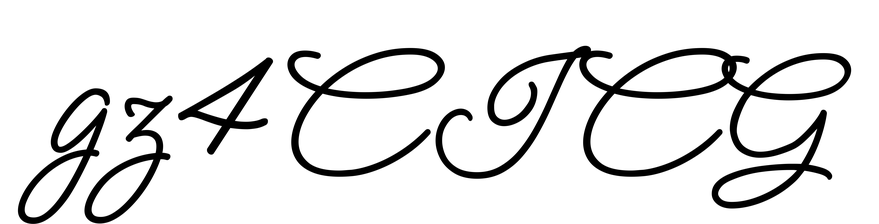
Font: MeowScript-Regular